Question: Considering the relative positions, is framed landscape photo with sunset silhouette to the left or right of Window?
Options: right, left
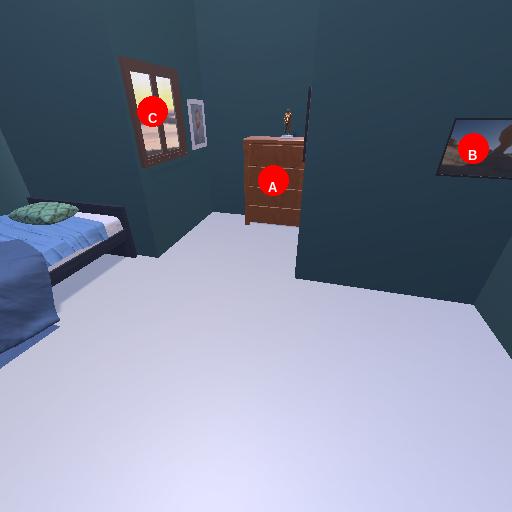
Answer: right